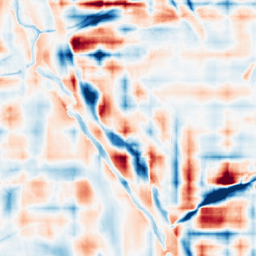
Category: wavelet
Decomposition family: wavelet_reverse_biorthogonal
Decomposition parameters: wavelet: rbio2.4
level: 5
Upsampling method: edge_directed
Upsampling parameters: scale: 2
Upsampling scale: 2